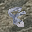
Label: 8